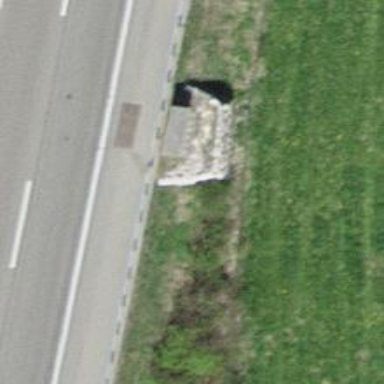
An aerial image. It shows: Street cabinet of man-made origin.